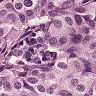
Metastatic tissue present: yes